Chest X-ray. View position: PA
Patient age: 64
Patient sex: F
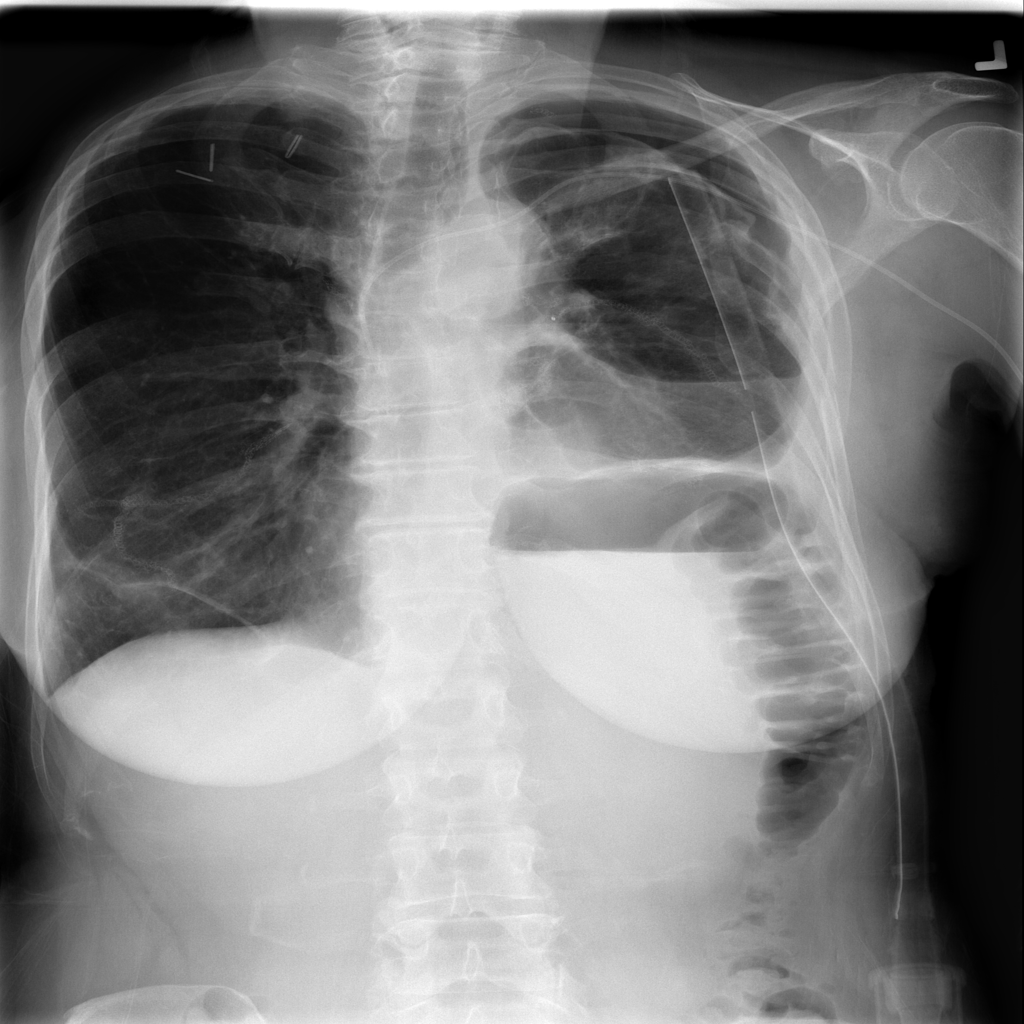
Finding: Pneumothorax